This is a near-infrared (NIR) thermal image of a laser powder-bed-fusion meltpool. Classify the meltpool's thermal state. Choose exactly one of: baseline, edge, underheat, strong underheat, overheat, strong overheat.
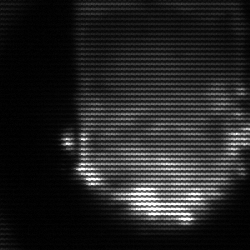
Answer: baseline